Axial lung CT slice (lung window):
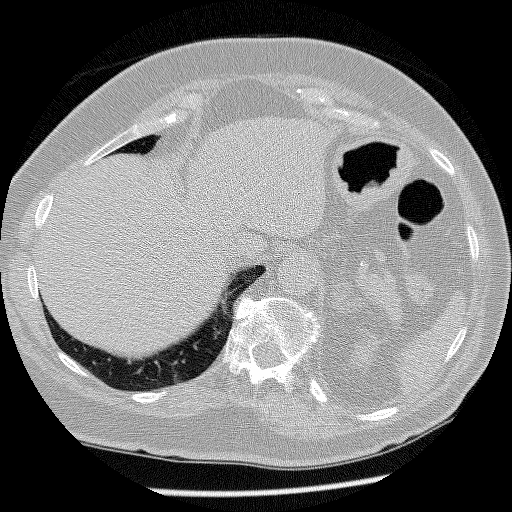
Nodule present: no